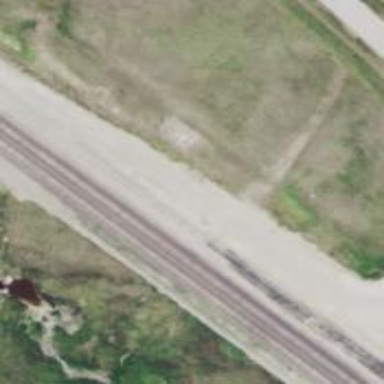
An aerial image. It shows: Railway siding with rails.